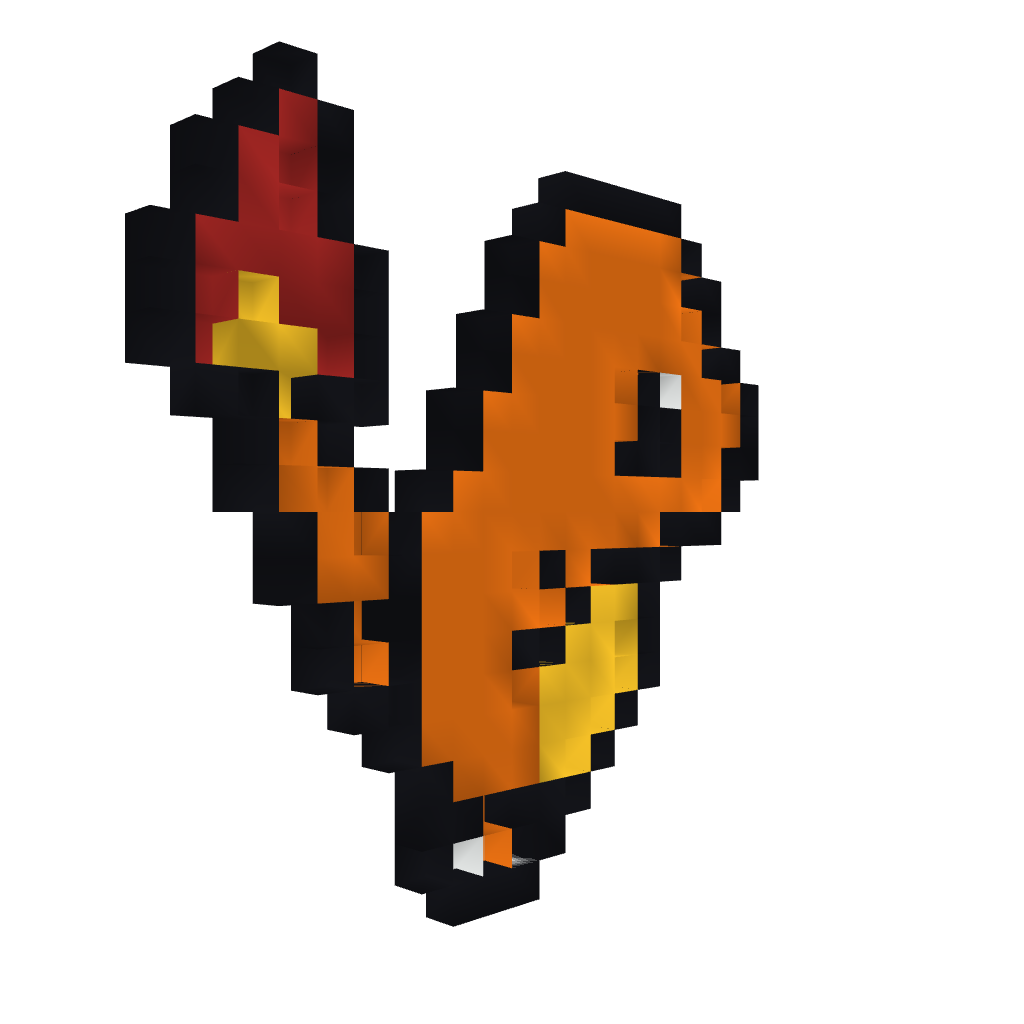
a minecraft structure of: Pokemon!